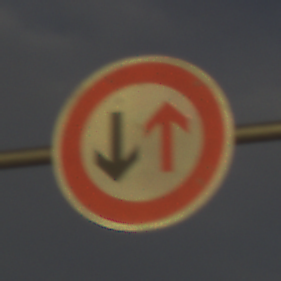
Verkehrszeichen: VorrangDesGegenverkehrs
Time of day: SunriseSunset
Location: Outdoor (Nature)
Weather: PartlyCloudy
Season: Summer
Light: Natural